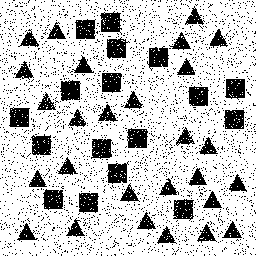
Squares: 17
Triangles: 27
Stars: 0
Total shapes: 44